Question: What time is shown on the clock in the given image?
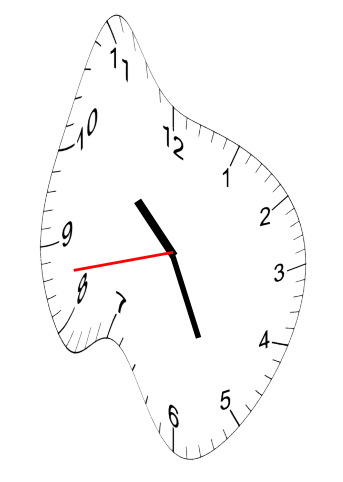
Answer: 10:25:43